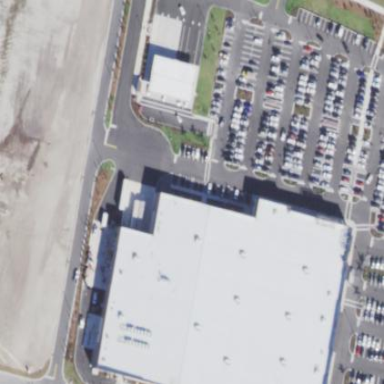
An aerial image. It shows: Retail area.